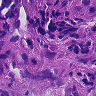
Metastatic tissue present: yes